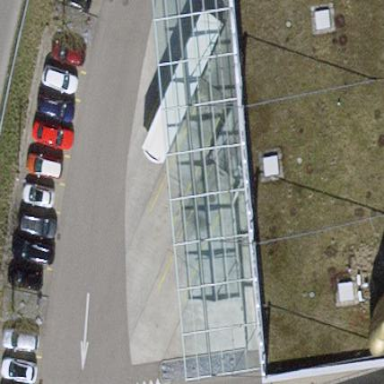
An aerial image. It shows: View of roof of building.